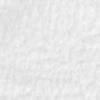
Label: no_change